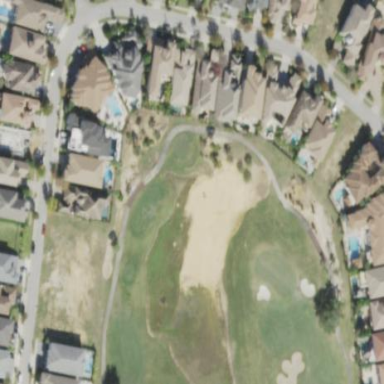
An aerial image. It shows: Golf bunker filled with natural sand.